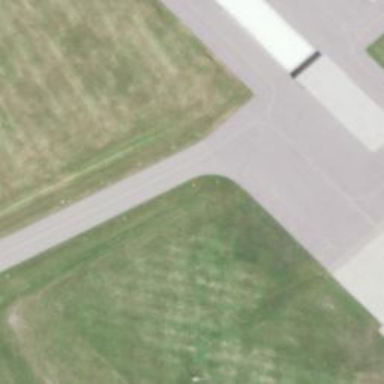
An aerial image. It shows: Asphalt taxiway in the airport.